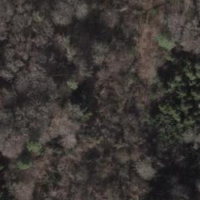
EUNIS habitat code: 41
Species observed at this site:
Buteo buteo
Picus viridis
Turdus merula